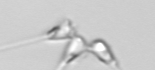
Label: Asterionellopsis_glacialis